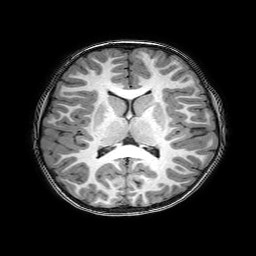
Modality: T1w
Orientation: coronal
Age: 6
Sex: female
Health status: healthy